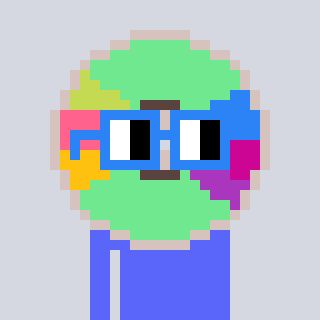
a pixel art character with square blue glasses, a cd-shaped head and a purple-colored body on a cool background